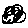
Label: cloud